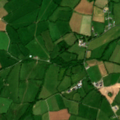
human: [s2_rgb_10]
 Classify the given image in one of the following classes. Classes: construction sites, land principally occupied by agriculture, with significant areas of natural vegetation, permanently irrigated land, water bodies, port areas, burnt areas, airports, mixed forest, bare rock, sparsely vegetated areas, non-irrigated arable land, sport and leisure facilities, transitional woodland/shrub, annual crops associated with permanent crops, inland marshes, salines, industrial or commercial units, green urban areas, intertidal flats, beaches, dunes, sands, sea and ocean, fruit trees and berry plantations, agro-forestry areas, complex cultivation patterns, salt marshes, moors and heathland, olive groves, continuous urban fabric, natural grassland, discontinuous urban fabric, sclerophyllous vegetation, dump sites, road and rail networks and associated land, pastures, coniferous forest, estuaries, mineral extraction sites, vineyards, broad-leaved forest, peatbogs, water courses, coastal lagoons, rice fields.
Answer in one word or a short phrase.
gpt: pastures, coniferous forest